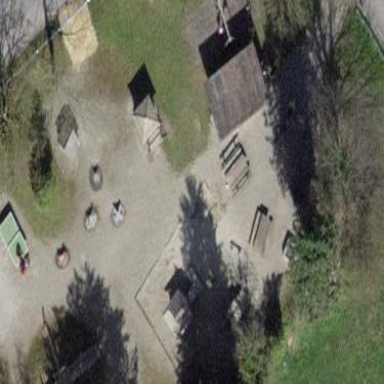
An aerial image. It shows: Playground area for leisure land.